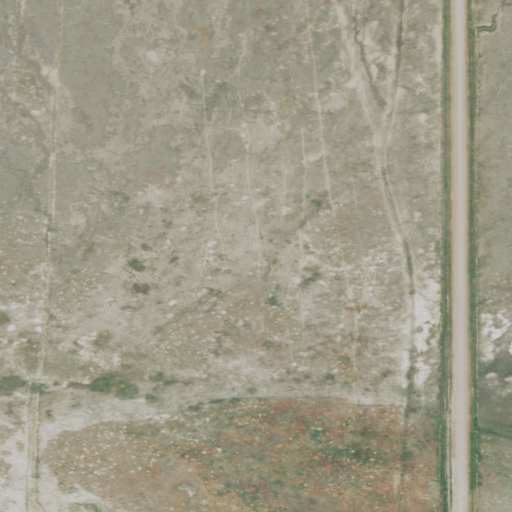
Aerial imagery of plain(s) in Montana named Lake Creek Flat containing grassland, open development, low intensity development, shrub, and barren land